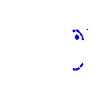
Particle: pion